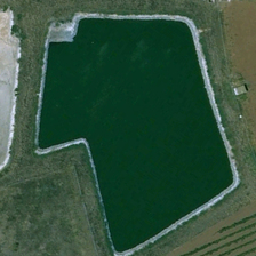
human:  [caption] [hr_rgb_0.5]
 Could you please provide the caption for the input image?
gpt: the pond next to a piece of white land is like a face of the british man .

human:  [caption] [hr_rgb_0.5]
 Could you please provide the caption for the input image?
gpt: There is a pond on the grass between the farmland and the road.

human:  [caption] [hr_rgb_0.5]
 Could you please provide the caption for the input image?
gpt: it is a polygonal deep green pond surrounded by meadow and farmland .

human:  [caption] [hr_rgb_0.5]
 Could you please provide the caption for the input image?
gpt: The nomadic pond is lying on the meadow between farmland and the road.

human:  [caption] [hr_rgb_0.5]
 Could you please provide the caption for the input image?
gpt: A working pond is located on grassland between agricultural land and road.